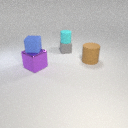
large purple metal cube to the left of small gray rubber cube